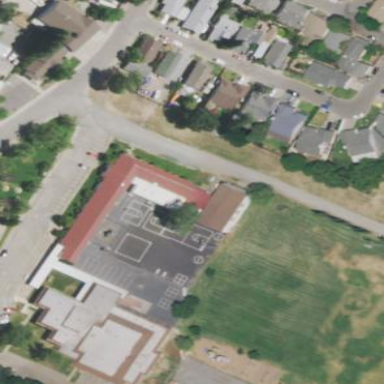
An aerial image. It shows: School building.